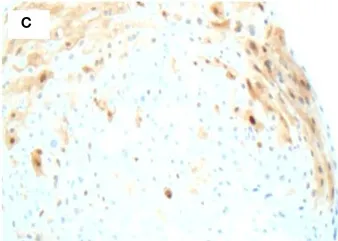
Biopsy of recurrent lesion one year following initial detection. (C, D) p16 immunohistochemical stain demonstrates focal p16 positivity indicative or AIN 1.
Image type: pathology (immunostaining)